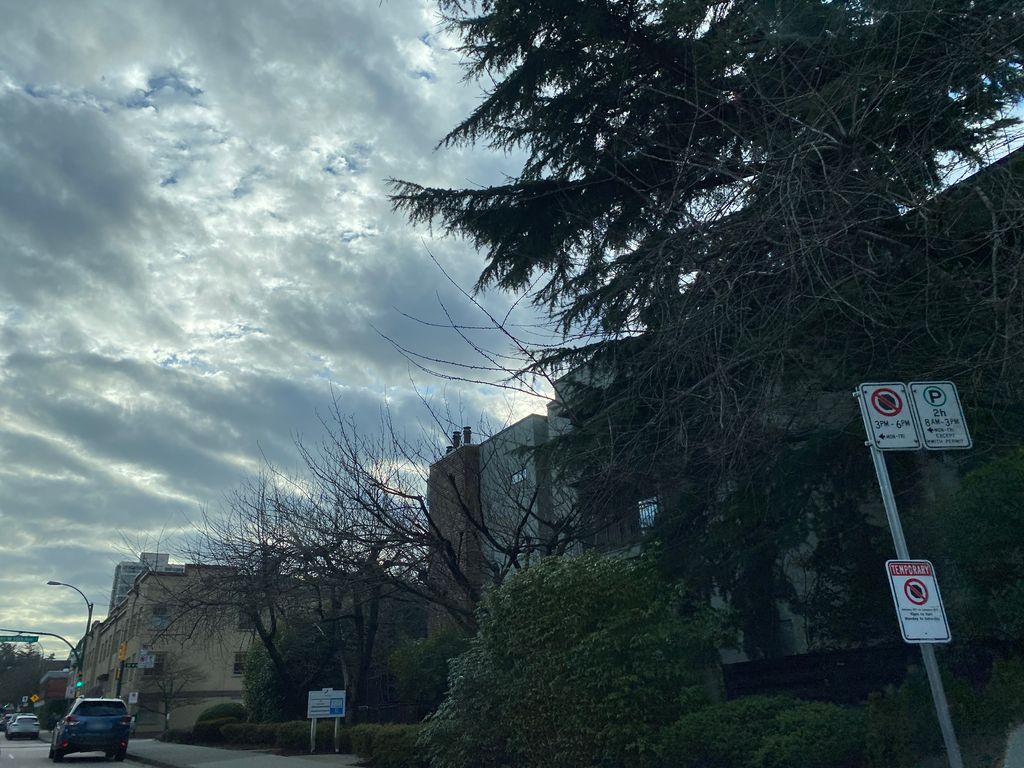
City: vancouver